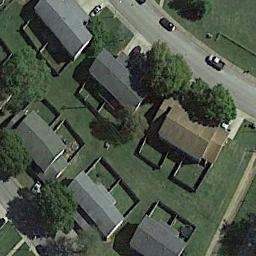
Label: medium_residential